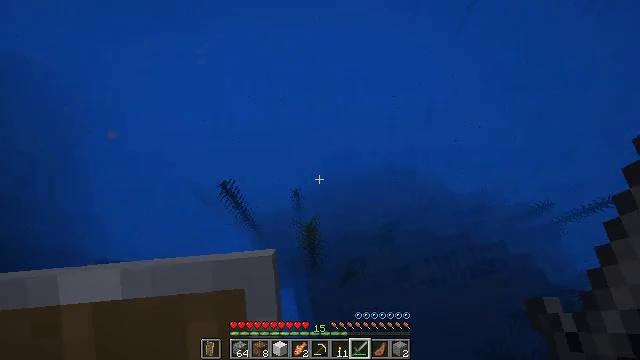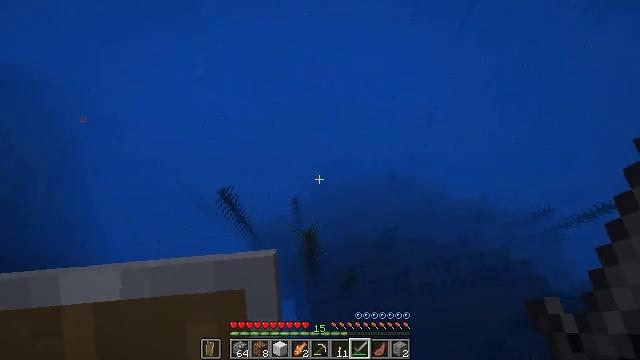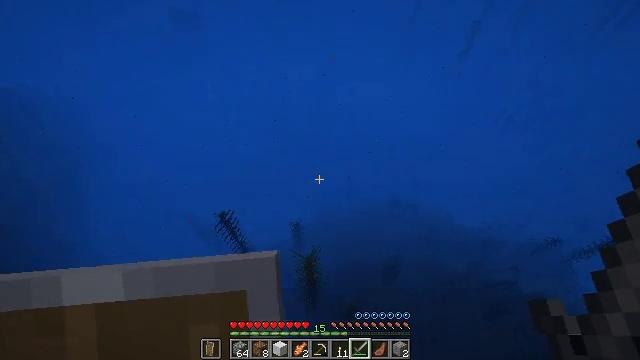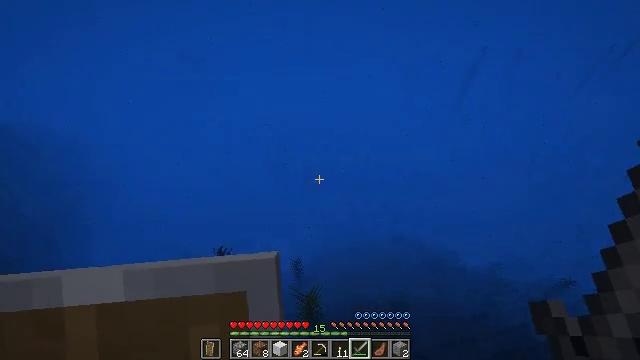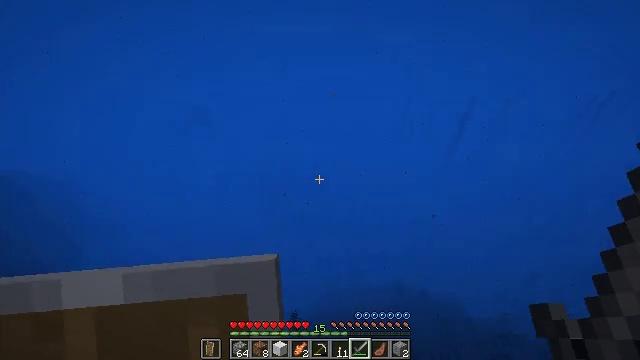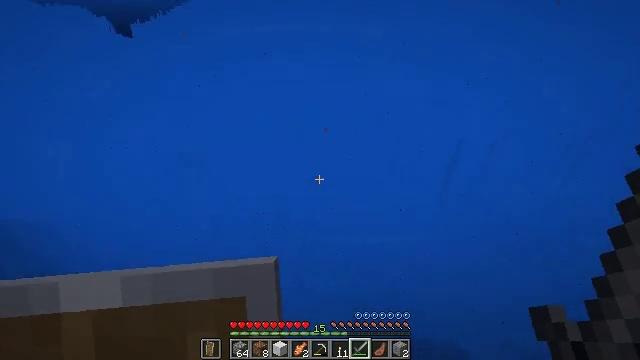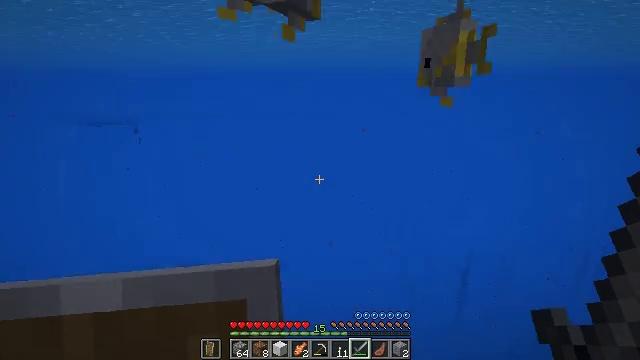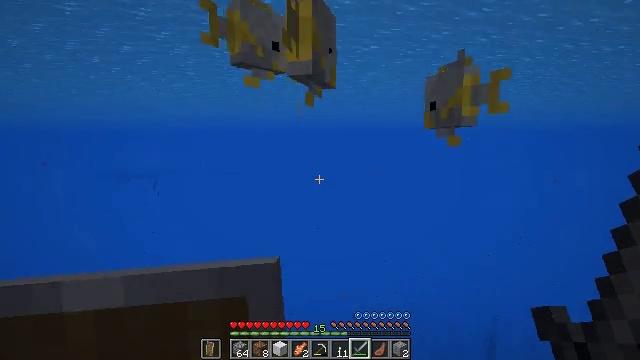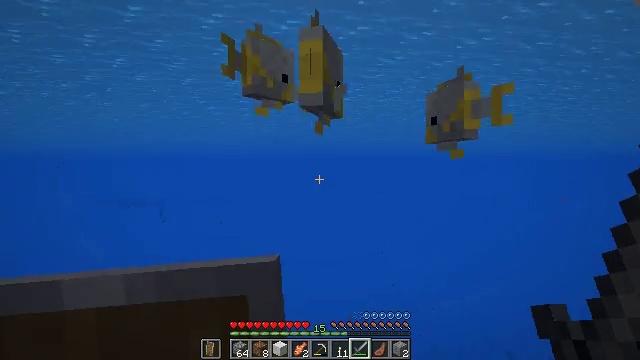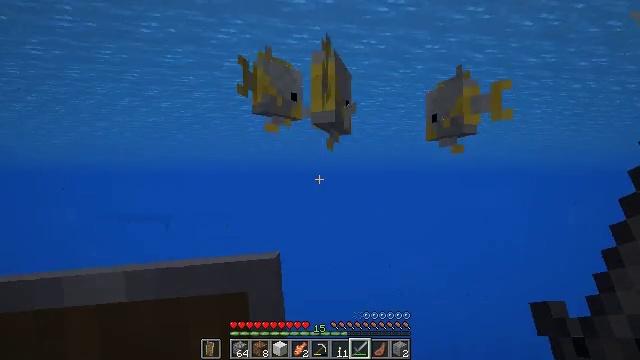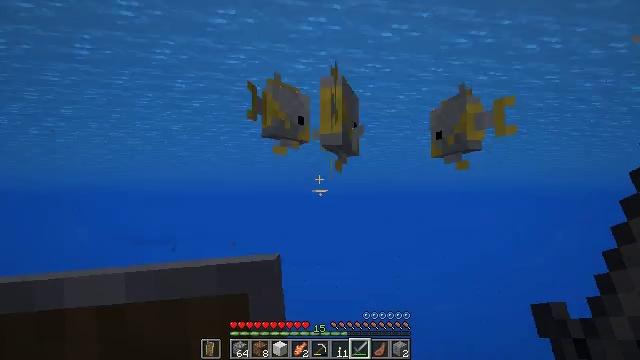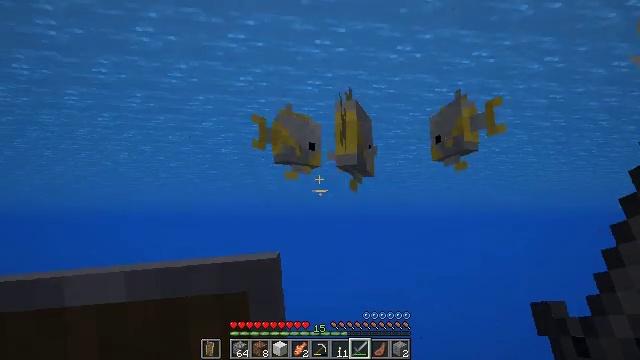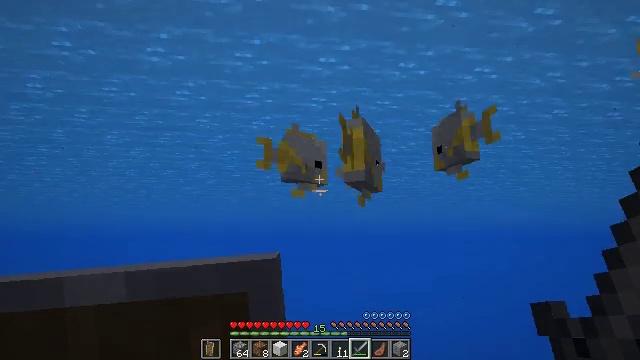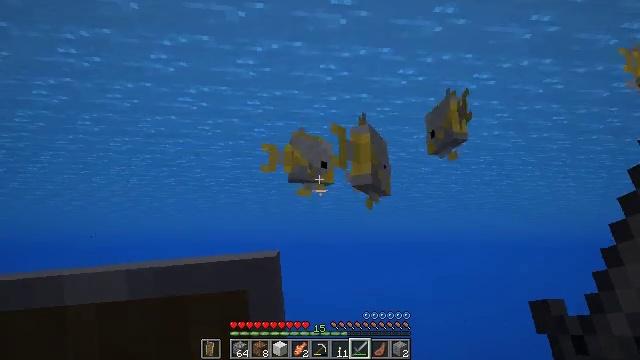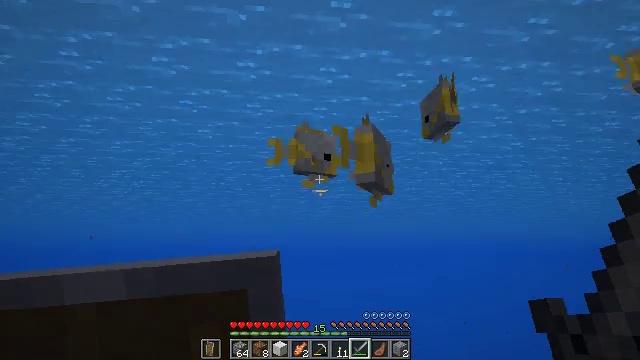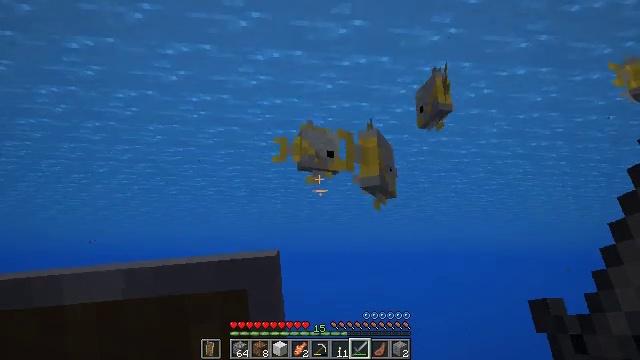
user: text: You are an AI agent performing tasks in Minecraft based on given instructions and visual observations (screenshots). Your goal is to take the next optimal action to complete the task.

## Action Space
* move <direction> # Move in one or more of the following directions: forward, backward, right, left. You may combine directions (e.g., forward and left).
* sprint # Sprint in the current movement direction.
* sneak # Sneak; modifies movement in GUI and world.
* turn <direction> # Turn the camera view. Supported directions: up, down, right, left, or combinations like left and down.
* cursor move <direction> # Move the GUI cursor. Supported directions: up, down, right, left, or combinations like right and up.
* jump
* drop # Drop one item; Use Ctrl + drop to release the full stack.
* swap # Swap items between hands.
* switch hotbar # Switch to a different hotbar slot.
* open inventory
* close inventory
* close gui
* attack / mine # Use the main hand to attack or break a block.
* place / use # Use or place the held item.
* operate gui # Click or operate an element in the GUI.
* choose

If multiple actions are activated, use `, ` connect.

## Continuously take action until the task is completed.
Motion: motion action
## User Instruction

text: Kill mobs in the water.
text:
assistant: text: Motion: sneak, turn up
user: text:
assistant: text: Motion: sneak, turn up
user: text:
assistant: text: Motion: sneak, turn up
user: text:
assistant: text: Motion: turn up
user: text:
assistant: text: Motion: turn right and up
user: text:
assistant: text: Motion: turn left and up
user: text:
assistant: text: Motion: turn left and up
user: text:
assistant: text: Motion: turn left and up
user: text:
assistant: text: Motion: turn left and up
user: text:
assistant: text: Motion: turn left and up
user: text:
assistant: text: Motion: turn left and up
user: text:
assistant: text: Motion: turn up
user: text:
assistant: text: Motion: turn up
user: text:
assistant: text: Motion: no_op
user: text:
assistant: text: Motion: turn up, jump
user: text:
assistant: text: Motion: jump
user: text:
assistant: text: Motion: jump
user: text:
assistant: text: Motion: turn right and down, jump
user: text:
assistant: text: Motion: turn down, jump
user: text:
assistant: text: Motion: jump
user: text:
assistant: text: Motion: turn right, jump
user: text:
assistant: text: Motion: move forward, turn right and up, jump
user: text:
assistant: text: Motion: move forward, turn right, jump
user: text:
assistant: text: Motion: move forward, turn right, jump
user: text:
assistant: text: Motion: move forward, turn right, jump
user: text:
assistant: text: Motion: move forward, turn right, jump
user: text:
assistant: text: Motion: move forward, turn right, jump
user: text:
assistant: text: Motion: move forward, turn right, jump
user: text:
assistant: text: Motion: move forward, turn right, jump
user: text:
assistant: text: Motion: move forward, jump